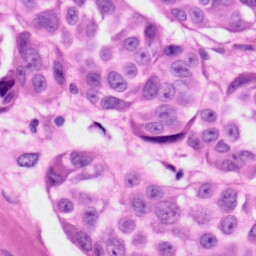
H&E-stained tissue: Skin